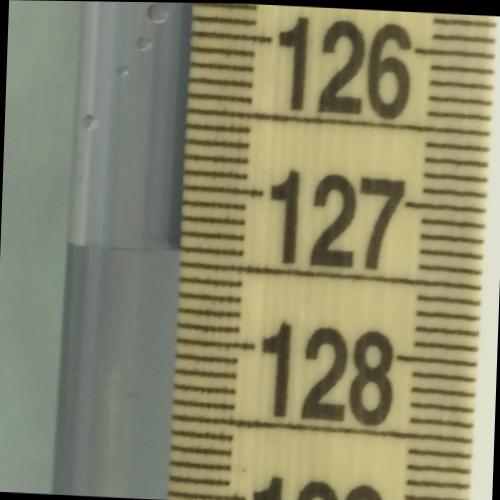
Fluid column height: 127.4 cm